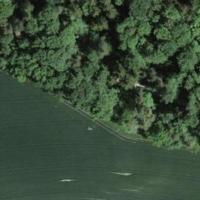
EUNIS habitat code: 25
Species observed at this site:
Allium ursinum